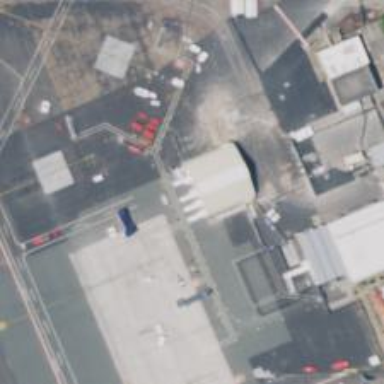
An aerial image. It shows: Airport gate.